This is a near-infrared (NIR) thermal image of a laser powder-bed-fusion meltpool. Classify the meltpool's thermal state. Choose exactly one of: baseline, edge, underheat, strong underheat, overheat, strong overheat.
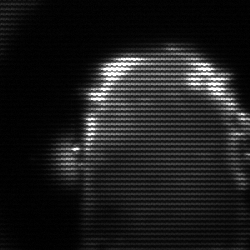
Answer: baseline